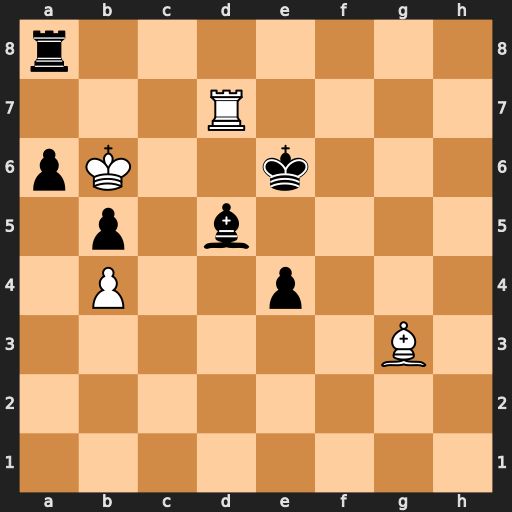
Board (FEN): r7/3R4/pK2k3/1p1b4/1P2p3/6B1/8/8
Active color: w
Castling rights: -
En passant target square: -
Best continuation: Rd6+ Kf5 Rxd5+